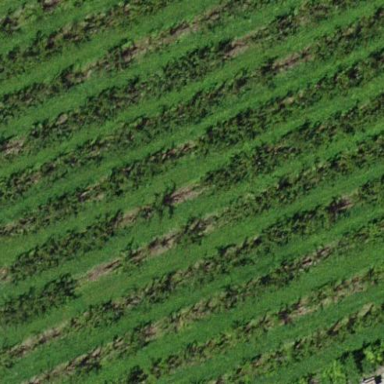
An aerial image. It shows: Orchard.